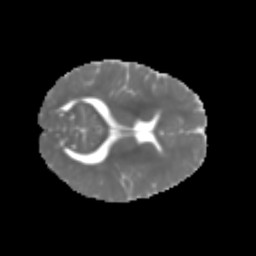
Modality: MD
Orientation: axial
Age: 7
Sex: female
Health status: healthy